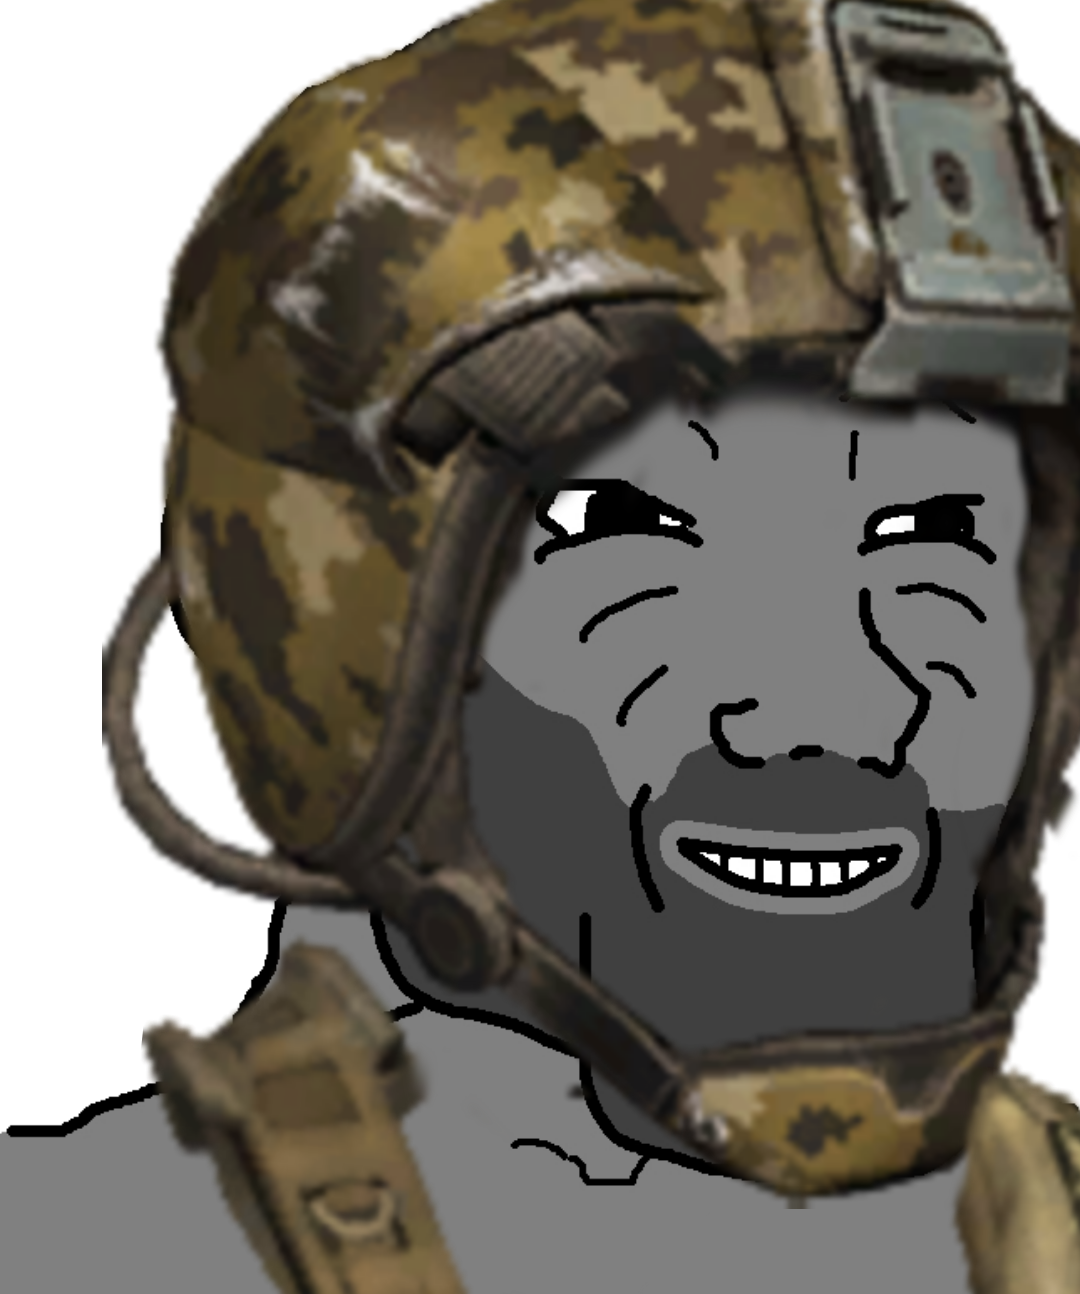
Label: 5_Grey_Chad